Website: home-depot
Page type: account-selection
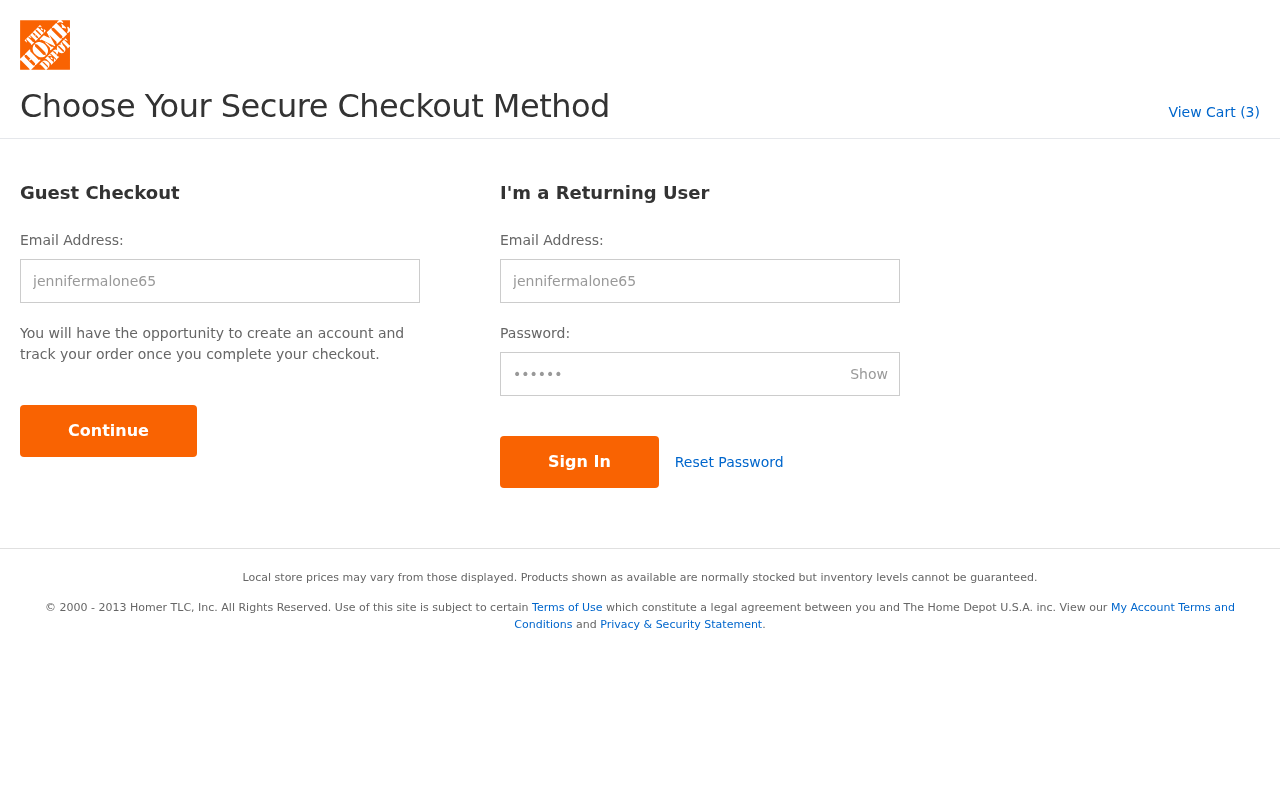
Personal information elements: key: PII_LOGIN_USERNAME
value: jennifermalone65
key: PII_LOGIN_USERNAME2
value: jennifermalone65
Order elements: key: ORDER_NUM_ITEMS
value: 3